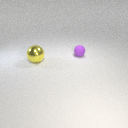
large yellow metal sphere in front of small purple rubber sphere